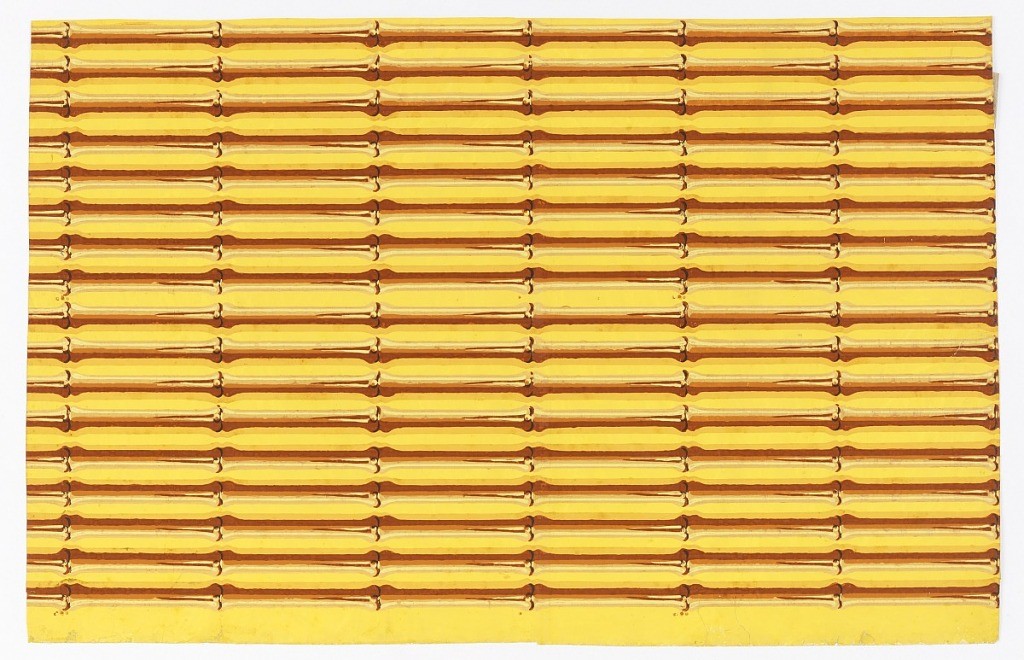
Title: Borders
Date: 1820
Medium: Block-printed
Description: Parallel strips of brown bamboo, with highlights, on yellow ground. Eight colors. Two borders included in one width. Shadows falling on ground change direction at approximately mid point of each single width of border.